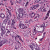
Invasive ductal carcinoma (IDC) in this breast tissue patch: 1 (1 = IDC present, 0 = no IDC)